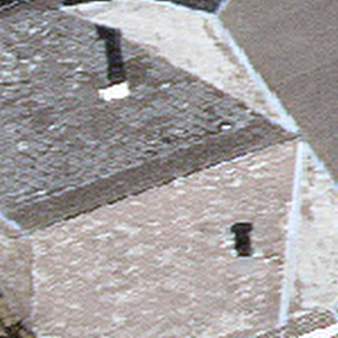
Label: other